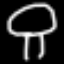
Label: mushroom